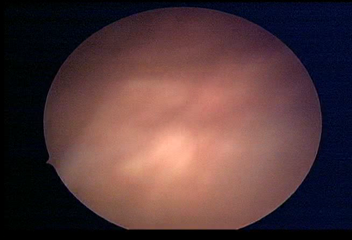
Modality: WLC
Class: Normal mucosa
Bladder cancer association: No